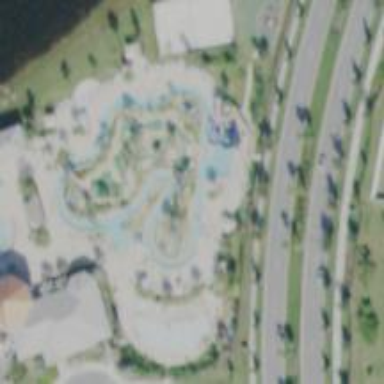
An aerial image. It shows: Water slide attraction.